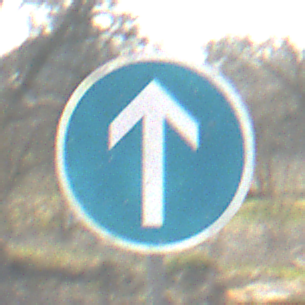
Verkehrszeichen: VorgeschriebeneFahrtrichtungGeradeaus
Umgebung: Outdoor, Suburban
Tageszeit: MorningAfternoon
Wetter: PartlyCloudy
Licht: Natural
Jahreszeit: NotSpecified
Kontrast: HighContrast